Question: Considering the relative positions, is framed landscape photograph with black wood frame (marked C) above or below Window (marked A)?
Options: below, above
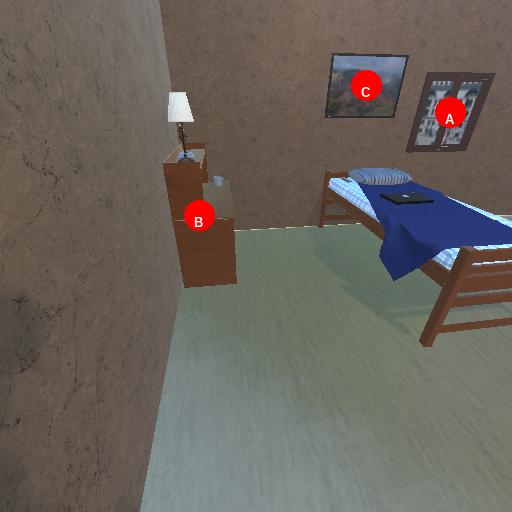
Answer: below